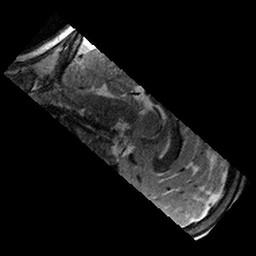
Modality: T2w
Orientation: sagittal
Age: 9
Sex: male
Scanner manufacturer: siemens
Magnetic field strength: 3 T
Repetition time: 9.23 s
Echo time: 0.067 s